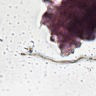
Metastatic tissue present: no